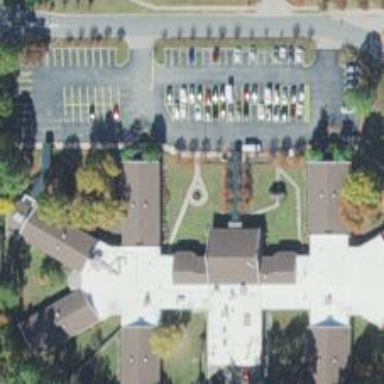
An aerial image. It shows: Nursing home.